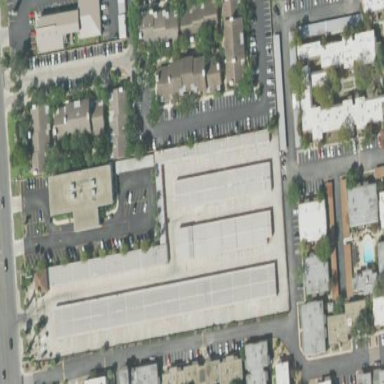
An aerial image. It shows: Storage rental shop located in building.